Aerial crown-view tile of a tropical tree (Barro Colorado Island, Panama), acquired 20240611:
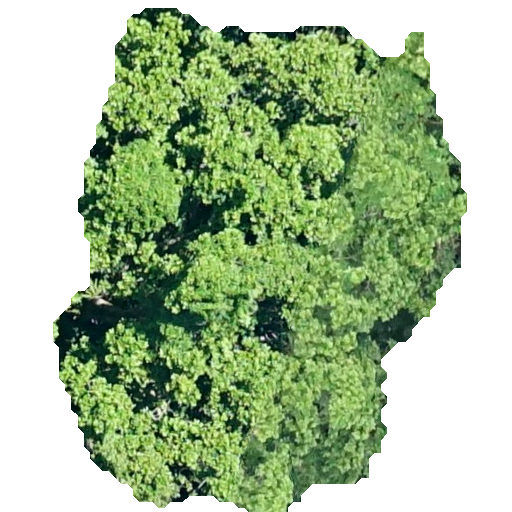
Species: Anacardium excelsum
GBIF accepted scientific name: Anacardium excelsum
Crown area: 227.067 m²